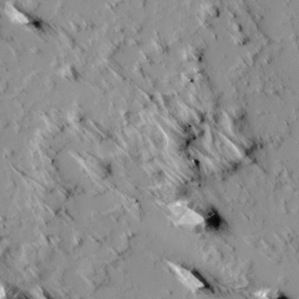
Label: non_frost